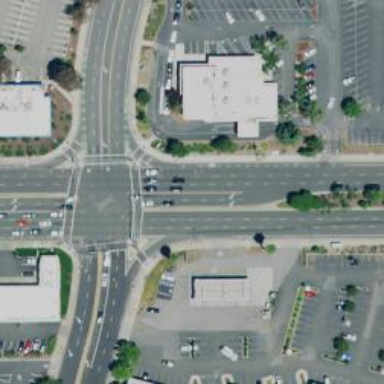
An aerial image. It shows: Solid stop line on the road marking.